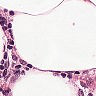
Metastatic tissue present: no